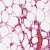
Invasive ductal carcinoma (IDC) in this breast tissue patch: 0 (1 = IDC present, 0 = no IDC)